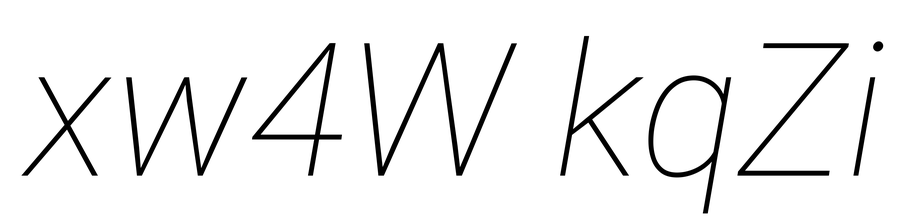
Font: Roboto-Italic_Thin_Italic